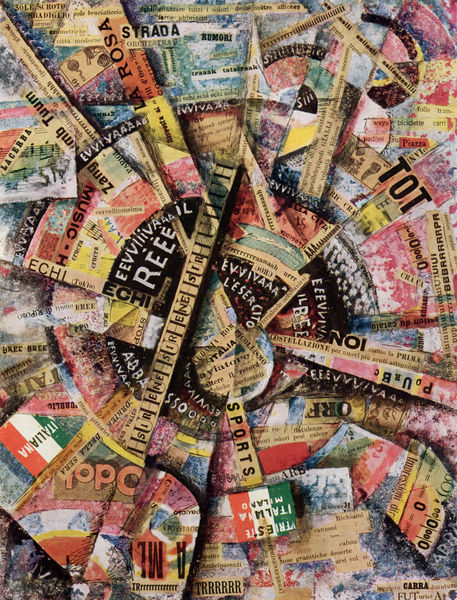
Titel: Manifestazione interventista
Künstler: Carlo Carrà
Standort: Torino
Institution: Galleria Galatea
Schlagwörter: blau, weiß, grün, bunt, orange, schwarz, muster, tot, kreis, rund, schrift, fahnen, abstrakt, zahlen, ziffern, collage, zeitung, buchstaben, worte, kreislauf, kreisel, maßstab, zentriert, radial, sternförmig, scheine, zeitungen, maßband, buchtsabens, schlagzeilen